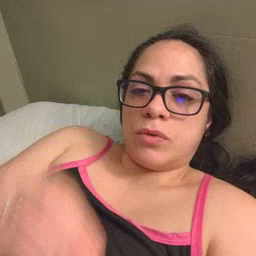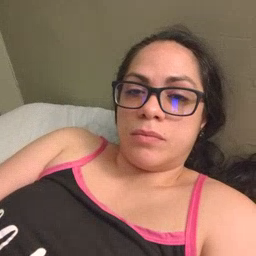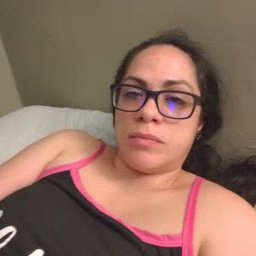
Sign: kiss